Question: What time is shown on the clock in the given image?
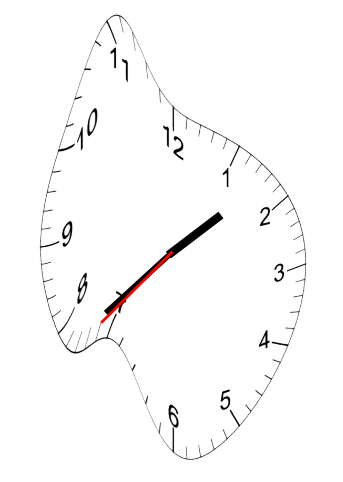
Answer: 01:37:37